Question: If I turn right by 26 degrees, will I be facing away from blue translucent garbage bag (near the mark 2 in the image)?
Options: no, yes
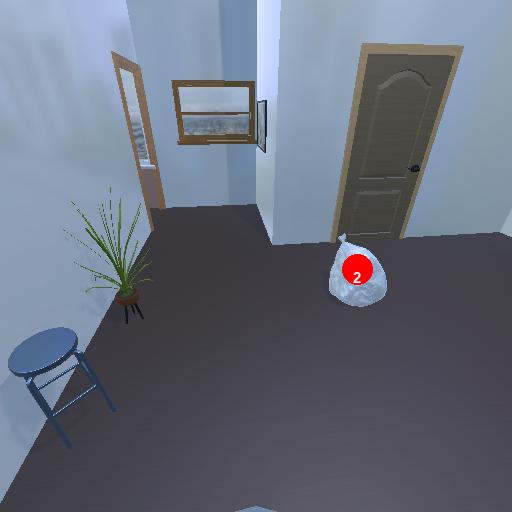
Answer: no